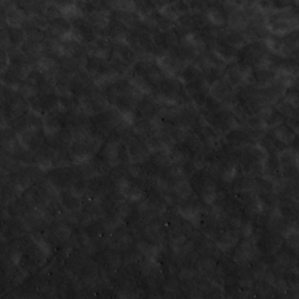
Label: non_frost